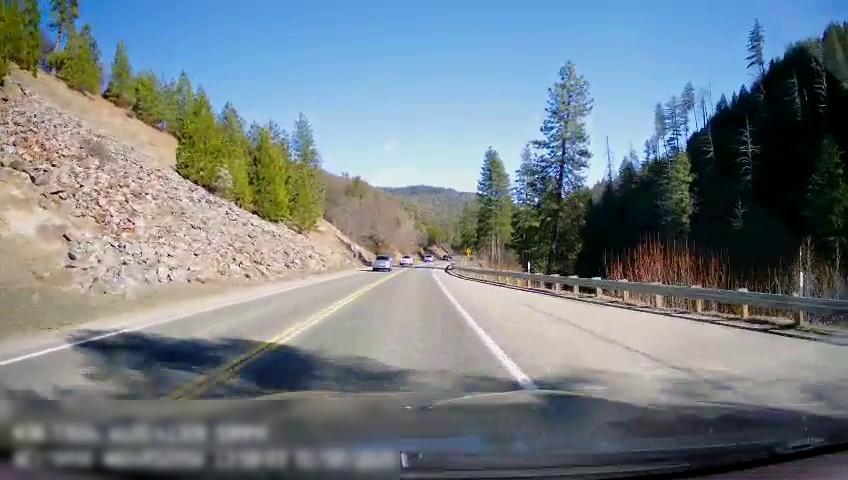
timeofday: Day
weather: Sunny
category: Drivable Space
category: Drivable Space
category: Vehicles | SUV
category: Vehicles | SUV
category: Lanes | Opposite Lane
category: Lanes | Current Lane
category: Lanes | Opposite Lane
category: Lanes | Current Lane